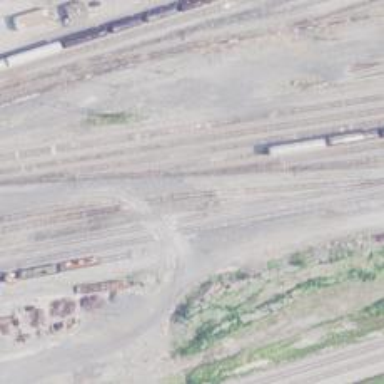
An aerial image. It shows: Railway yard used for servicing trains.